【题型】解答题　【知识点】平面几何　【难度】easy
已知：如图, 四边形 $ABCD$ 中, $AD = CD$, $\angle BAC = 90^\circ$, 点 $E$ 是四边形 $ABCD$ 外一点, $AE = CE$, 连接 $ED$ 并延长分别交 $AC$、$BC$ 于点 $M$、$N$。

(1) 求证：$BN = CN$；

(2) $BC^2 = 2AB \cdot NE$, 求证：$\angle ACB = \angle NEC$。

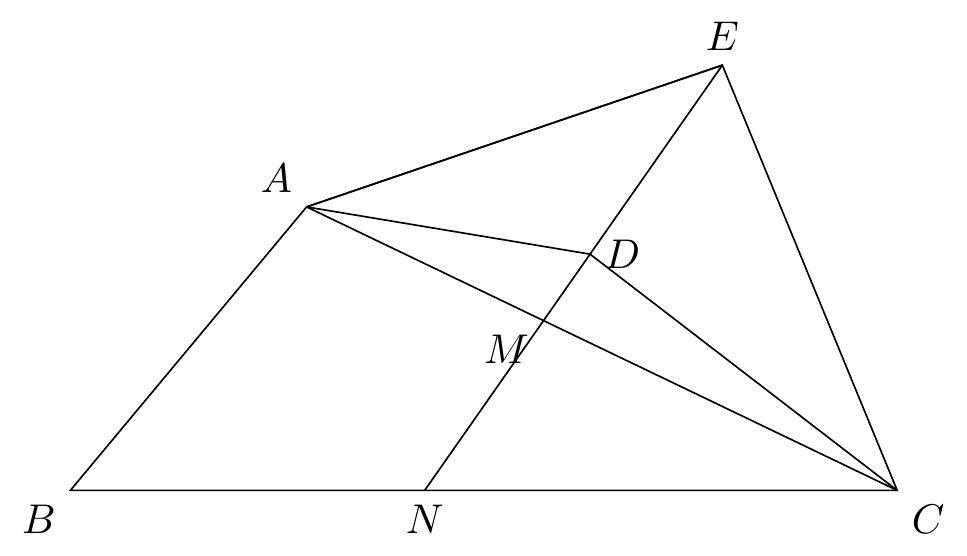
【解答】
解：(1) 连接 $AN$, 如图,

$\because$ $AD = CD$, $AE = CE$,

$\therefore$ $DE$ 垂直平分 $AC$,

$\therefore$ $AN = CN$,

$\therefore$ $\angle BCA = \angle NAC$,

$\because$ $\angle BAC = 90^\circ$,

$\therefore$ $\angle BCA + \angle B = 90^\circ$, $\angle NAC + \angle BAN = 90^\circ$,

$\therefore$ $\angle B = \angle BAN$,

$\therefore$ $AB = AN$,

$\therefore$ $BN = CN$；

(2) $\because$ $BN = CN$,

$\therefore$ 点 $N$ 是 $BC$ 的中点, $BC = 2CN$,

由 (1) 知 $DE$ 垂直平分 $AC$,

$\therefore$ 点 $M$ 是 $AC$ 的中点,

$\therefore$ $MN$ 是 $\triangle ABC$ 的中位线,

$\therefore$ $AB = 2MN$,

$\because$ $BC^2 = 2AB \cdot NE$,

$\therefore$ $4CN^2 = 4MN \cdot NE$,

$\therefore$ $CN^2 = MN \cdot NE$, 即 $\frac{CN}{NE} = \frac{MN}{CN}$,

$\because$ $\angle CNM = \angle ENC$,

$\therefore$ $\triangle CMN \sim \triangle ECN$,

$\therefore$ $\angle ACB = \angle NEC$。
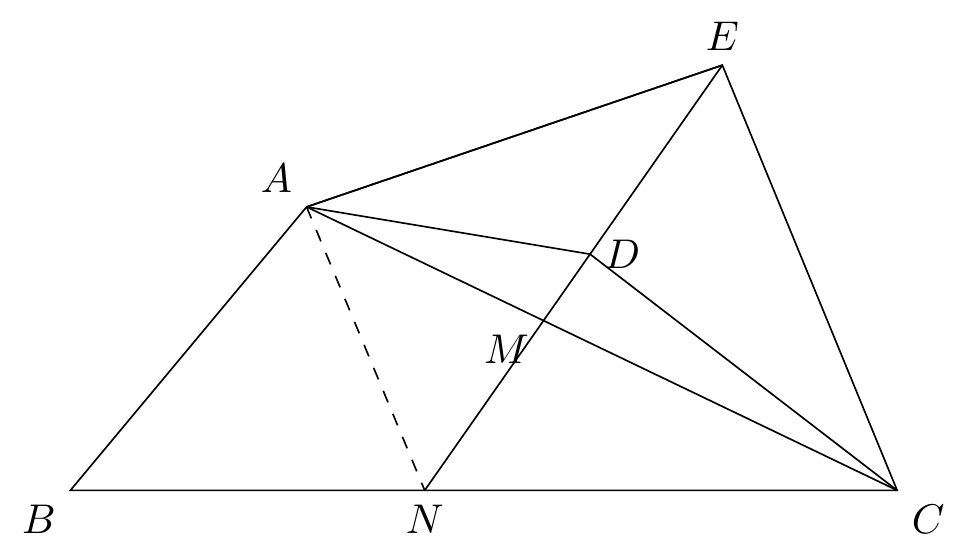